Question: I am making an app in python for git pull using username and password. I ve already cloned github repository in local. Now i want to pull every time using python by different user, for that they need to enter every time username and password. For example if i apply github commands on terminal:
'''
git pull origin master
'''
it asks username and password (which is i am currently looking how to do in python) which it pulls all recent commits.
<URL>
I am following that tutorial but it says to configure which means (if i am not wrong) will save the all infos. Moreover it creates a new repo whereas my repo already exists as i already did clone.
Tutorial:
<URL>
This post i also followed:
<URL>
Here is on my local Github directory which i cloned through terminal:
[][
On website:
<URL>
Sorry for bad English. I need help to understand this phenomena.
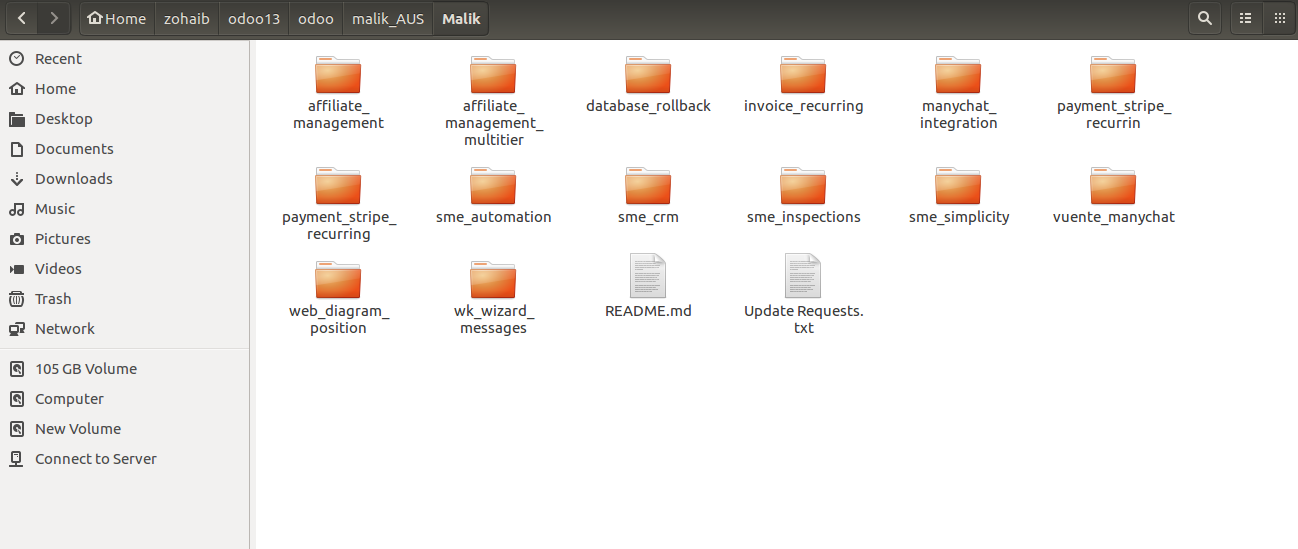
Answer: You will need to set your username and password in your .git/config or ~/.git-credentials file for the repository. Here's a link that helped me with a couple of ways to do it.
<URL>